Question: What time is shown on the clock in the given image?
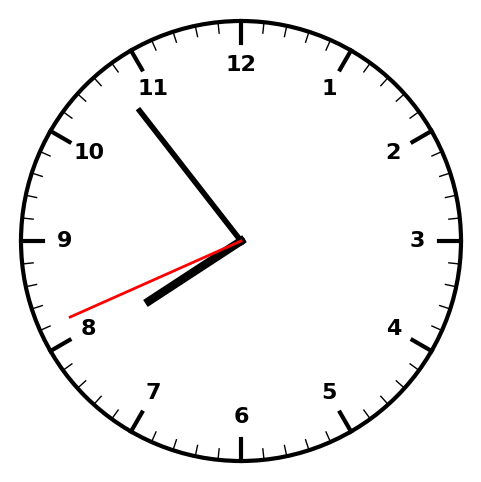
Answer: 07:53:41